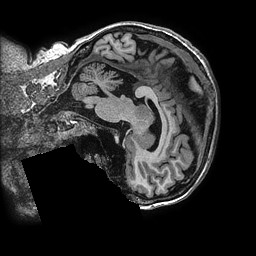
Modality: T1w
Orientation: sagittal
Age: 64
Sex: female
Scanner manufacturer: ge
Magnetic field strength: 3 T
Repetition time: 0.006952 s
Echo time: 0.00292 s